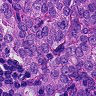
Metastatic tissue present: yes